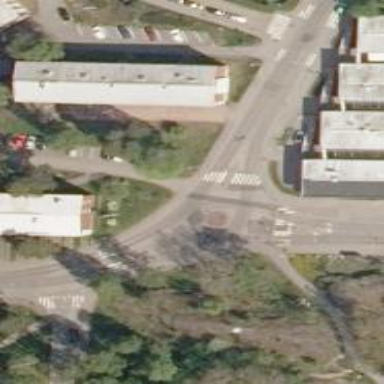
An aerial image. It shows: Residential road with asphalt surface. The road forms circular junction.